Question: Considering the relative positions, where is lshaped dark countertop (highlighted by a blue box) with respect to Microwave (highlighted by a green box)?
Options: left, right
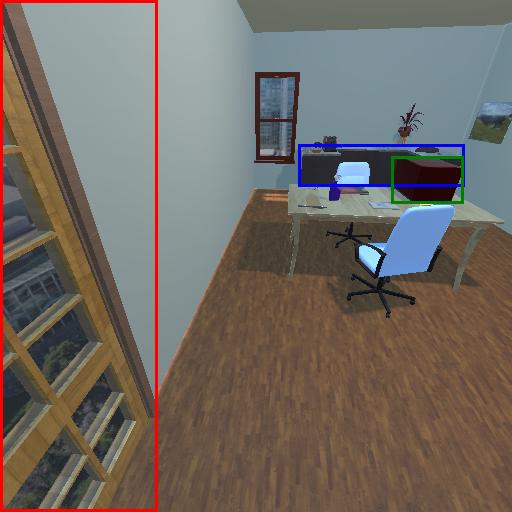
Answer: left